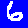
Digit: 6